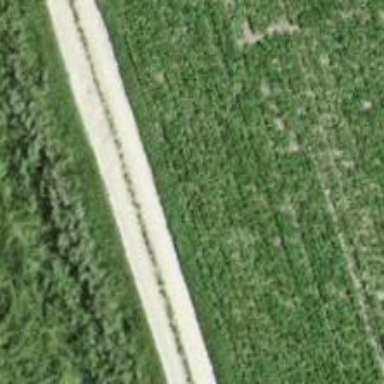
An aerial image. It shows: Unpaved track with grade 3 surface.